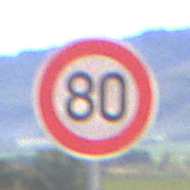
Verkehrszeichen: Geschwindigkeit80
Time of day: MorningAfternoon
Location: Outdoor (RoadRail)
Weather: Clear
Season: NotSpecified
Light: Natural